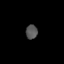
Tissue: lung
Cell type: T cells
Senescence score: 0.1345
Nuclear area (px): 162
Mean DAPI intensity: 85.235